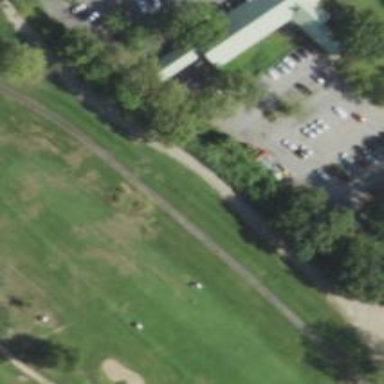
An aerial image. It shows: Path used for both walking and golf.